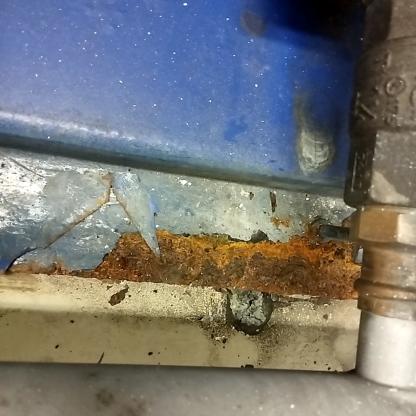
Klasa: inne